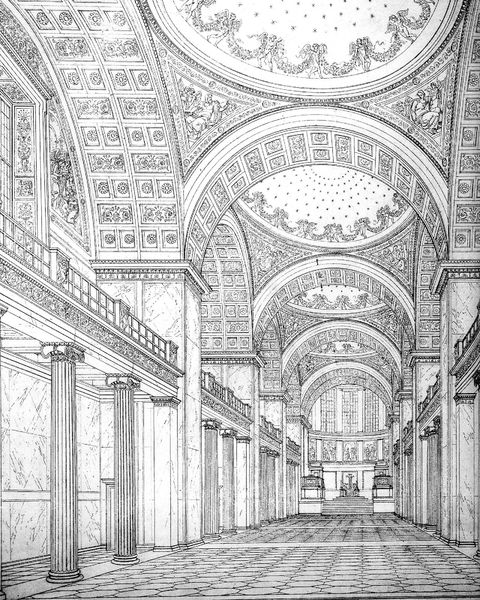
Titel: Entwurfszeichnung zum Innenraum der Friedrich-Werderschen Kirche in Berlin
Künstler: Karl Friedrich Schinkel
Institution: Berlin, Staatliche Museen, Alte Nationalgalerie, Schinkelsammlung
Schlagwörter: säule, säulen, zeichnung, architektur, kirche, boden, innen, renaissance, rund, schiff, perspektive, fußboden, studie, rundbogen, kuppel, ornamente, stufen, bögen, gang, gewölbe, kreuz, kuppeln, palazzo, druck, schwarzweiß, entwurf, darstellung, schema, zwickel, altar, inneres, kathedrale, langhaus, kirchenschiff, mittelschiff, untersicht, ionisch, kapelle, antikisierend, plan, kassetten, kassettendecke, prunk, fluchtperspektive, innenarchitektur, schinkel, tonnengewölbe, horizontale, rundkuppel, altar+, kirchesäulen, einnenraum